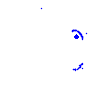
Particle: kaon